Interaction volume radius: 5 \u00c5
Interaction volume height: 15 \u00c5
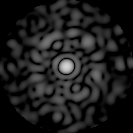
Disorder parameter: 0.8351